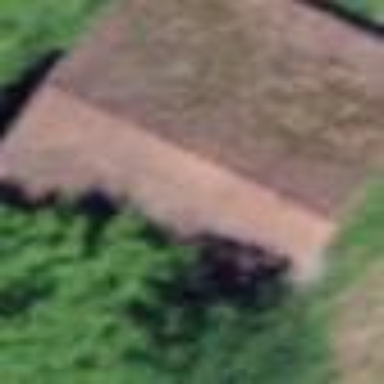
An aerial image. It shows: Rural barn.